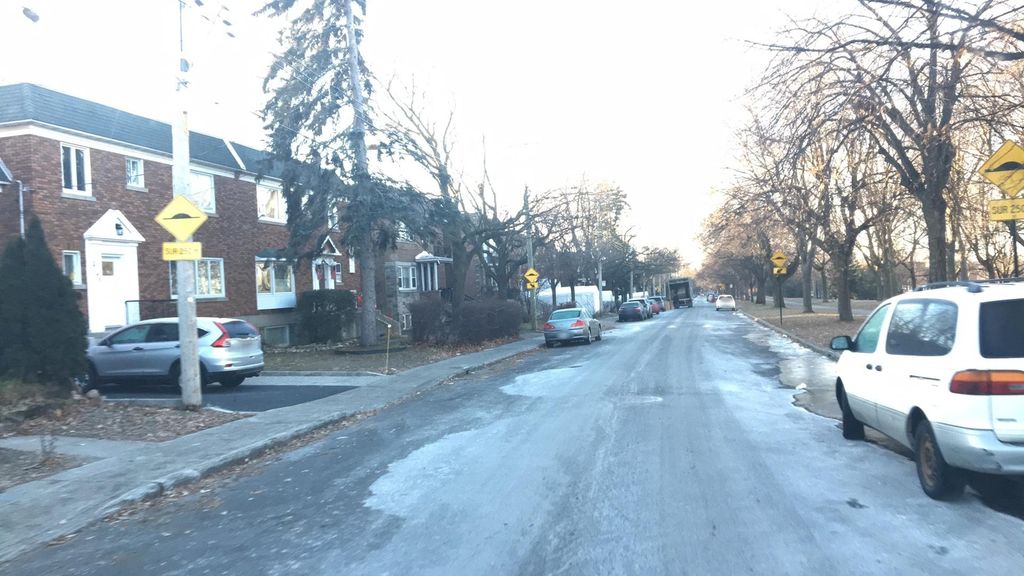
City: montreal